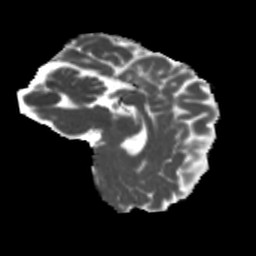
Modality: MD
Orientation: sagittal
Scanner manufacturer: siemens
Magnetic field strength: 3 T
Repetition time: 4 s
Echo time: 0.0594 s